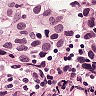
Metastatic tissue present: yes